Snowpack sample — Buffalo Mountain, Silverthorne, Colorado, USA (1/25/25, 10:11 AM MST)
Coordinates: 39.6222, -106.1139
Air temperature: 22 °F
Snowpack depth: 110 cm
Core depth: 20 cm
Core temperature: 48.2 °F
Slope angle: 12°, slope face: 102°
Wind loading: high
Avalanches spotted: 0
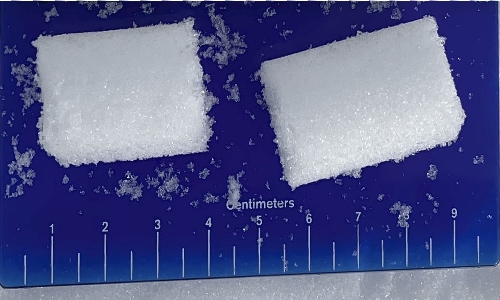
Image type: core
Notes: No avalanches nearby, collected on the outskirts of a fire break 15 meters from the treeline, on way to Buffalo and Red Mountain